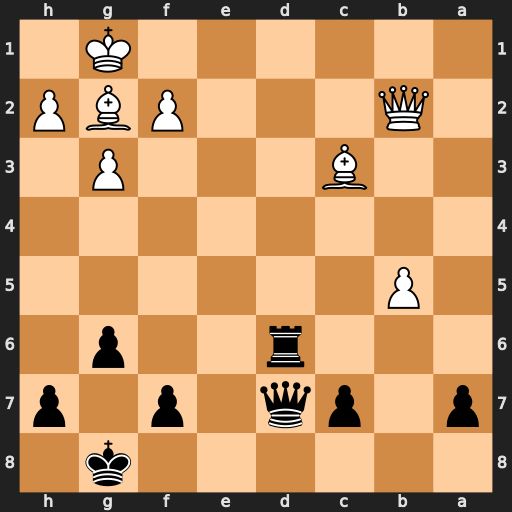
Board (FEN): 6k1/p1pq1p1p/3r2p1/1P6/8/2B3P1/1Q3PBP/6K1
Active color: b
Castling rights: -
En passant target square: -
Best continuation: Rd1+ Bf1 Qd3 Kg2 Qxf1+